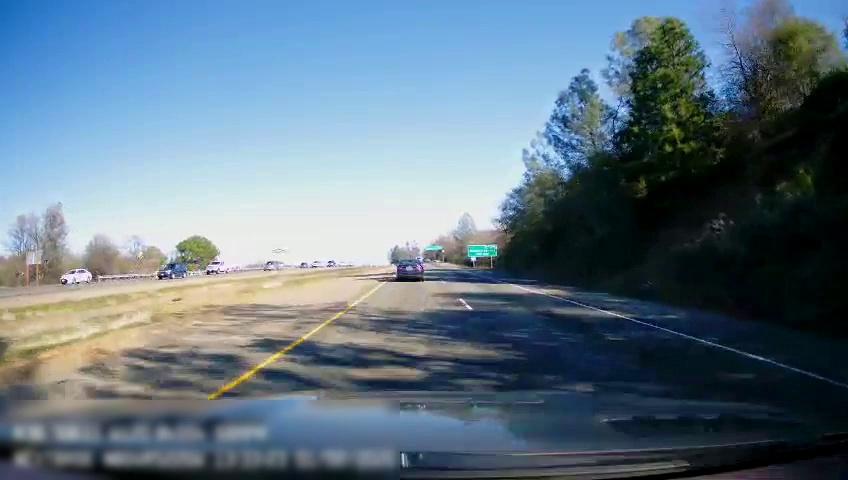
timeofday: Day
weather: Sunny
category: Drivable Space
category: Drivable Space
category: Vehicles | Car
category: Vehicles | SUV
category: Vehicles | Truck
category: Vehicles | SUV
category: Vehicles | Car
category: Lanes | Current Lane
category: Lanes | Current Lane
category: Lanes | Alternate Lane
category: Traffic | Signs
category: Traffic | Signs
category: Traffic | Signs